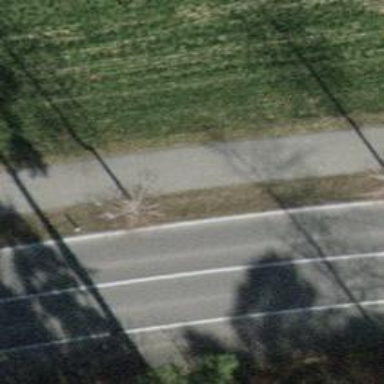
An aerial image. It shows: Avenue lined with trees.